Aerial crown-view tile of a tropical tree (Barro Colorado Island, Panama), acquired 20241014:
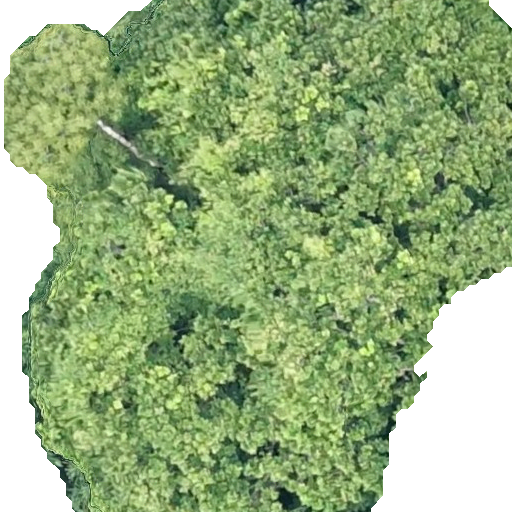
Species: Anacardium excelsum
GBIF accepted scientific name: Anacardium excelsum
Crown area: 377.874 m²